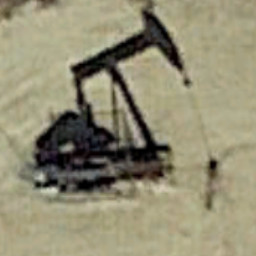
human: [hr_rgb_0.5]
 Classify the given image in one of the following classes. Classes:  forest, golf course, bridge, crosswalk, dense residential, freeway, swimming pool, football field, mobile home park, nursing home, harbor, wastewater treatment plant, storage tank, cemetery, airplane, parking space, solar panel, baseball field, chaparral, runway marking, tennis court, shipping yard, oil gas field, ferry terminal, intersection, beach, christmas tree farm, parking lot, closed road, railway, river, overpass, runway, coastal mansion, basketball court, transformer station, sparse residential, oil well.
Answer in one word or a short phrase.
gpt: oil well